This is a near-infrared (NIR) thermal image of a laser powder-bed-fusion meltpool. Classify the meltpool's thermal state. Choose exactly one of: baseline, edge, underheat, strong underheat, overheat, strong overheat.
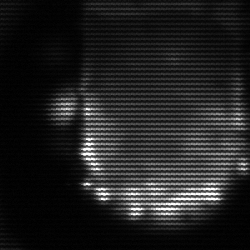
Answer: baseline